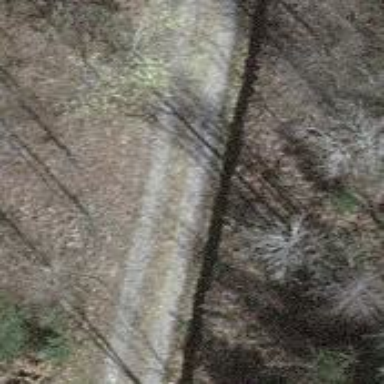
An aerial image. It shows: Gravel track with grade2 quality.